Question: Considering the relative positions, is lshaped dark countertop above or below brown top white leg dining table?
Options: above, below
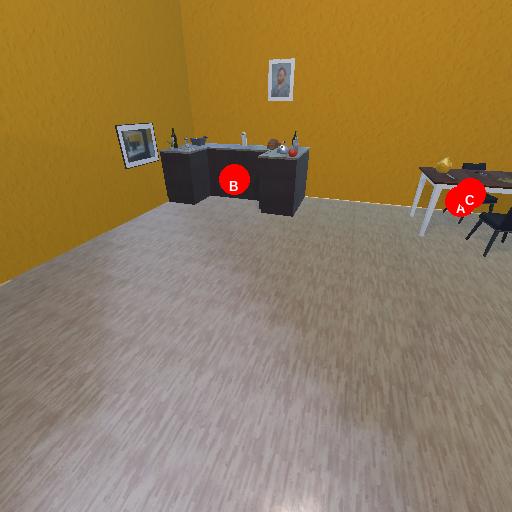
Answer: above